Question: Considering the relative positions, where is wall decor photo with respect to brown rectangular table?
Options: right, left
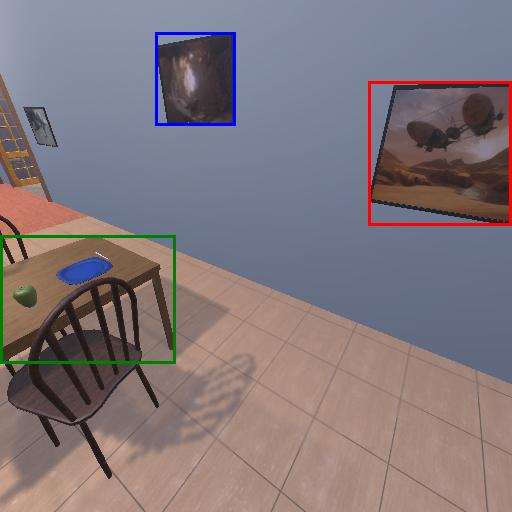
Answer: right